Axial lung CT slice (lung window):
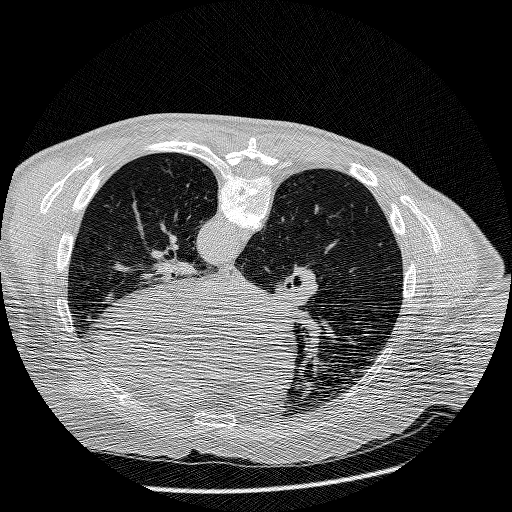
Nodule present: no